Sex: M
Age: 66
Scanner: Avanto
Primary tumour origin: Melanoma
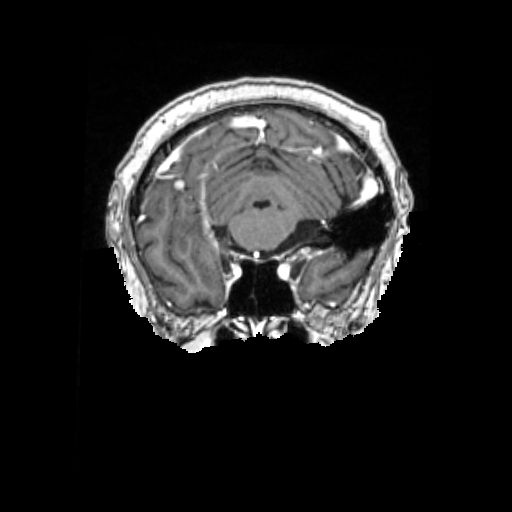
Segmented lesion volume (cc): 0.2639
Number of lesion components: 1